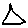
Label: triangle